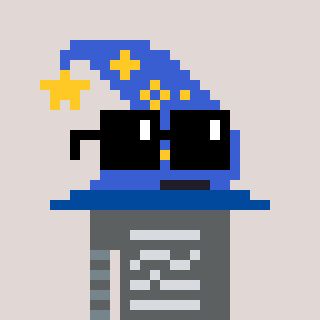
a pixel art character with square black sunglasses, a wizard hat-shaped head and a teal-colored body on a warm background